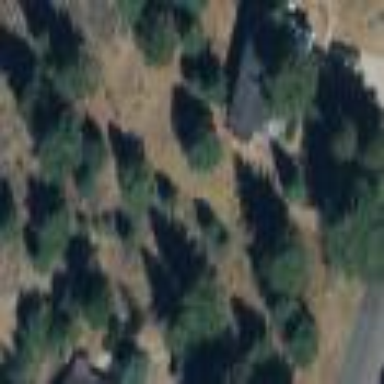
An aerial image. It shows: Evergreen woodland with needle-leaved trees.